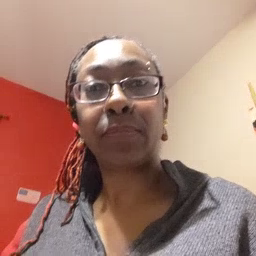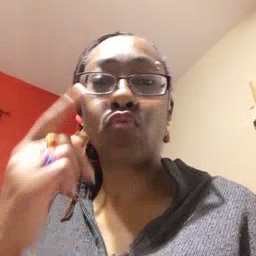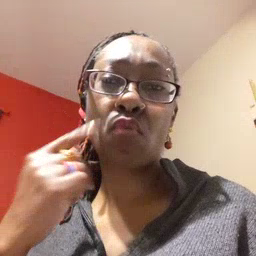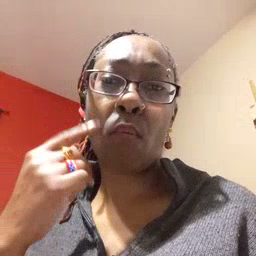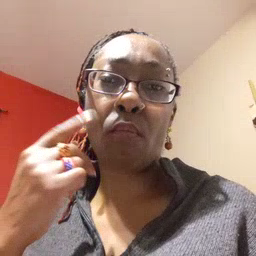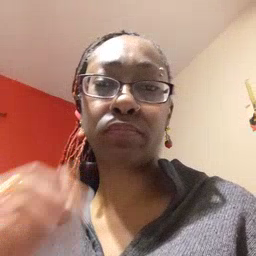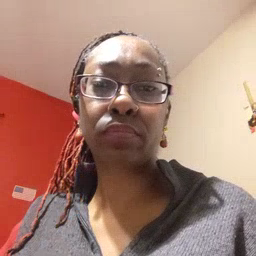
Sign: cry